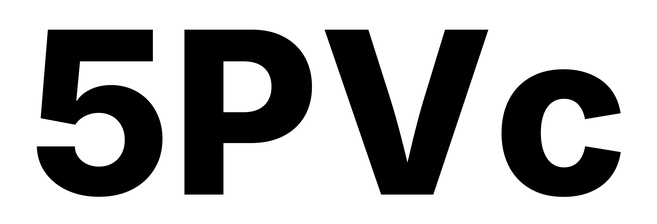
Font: Inter_ExtraBold